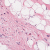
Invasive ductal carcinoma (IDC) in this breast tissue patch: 0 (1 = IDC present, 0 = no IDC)